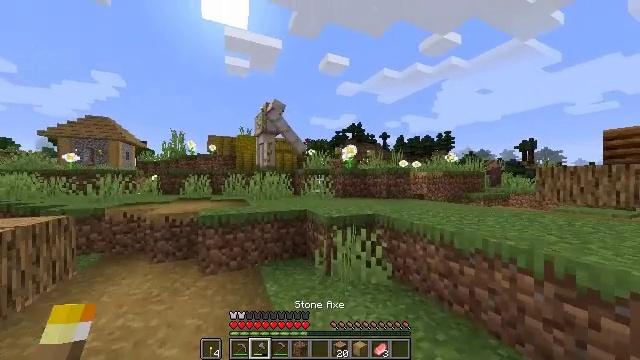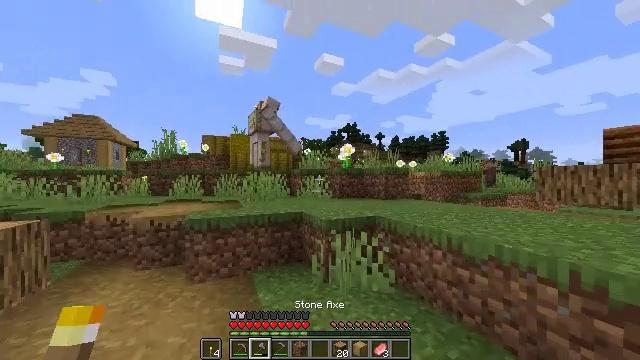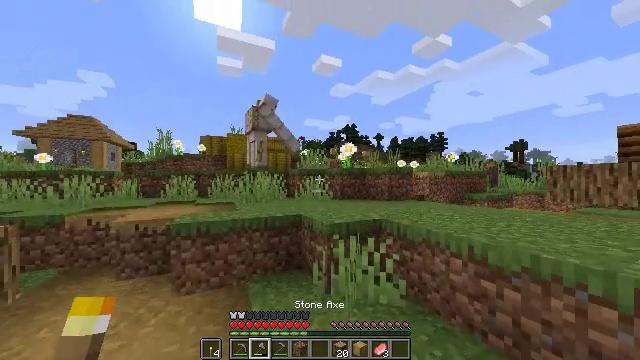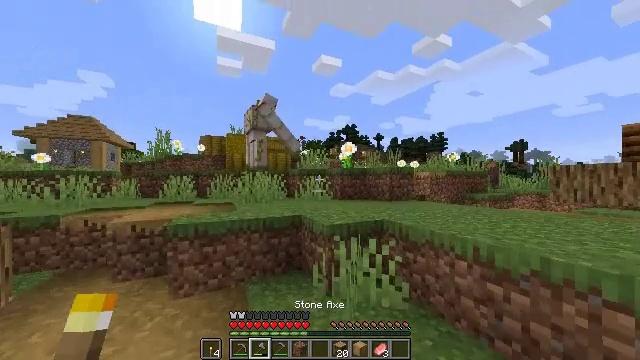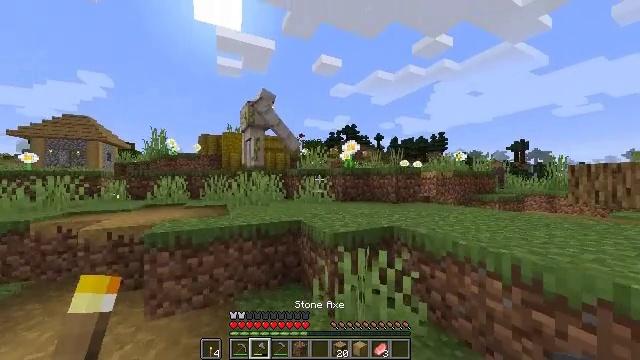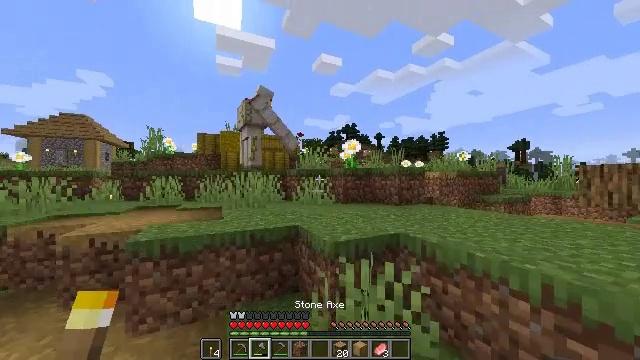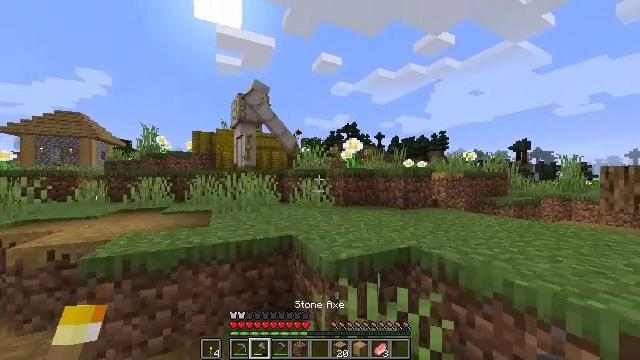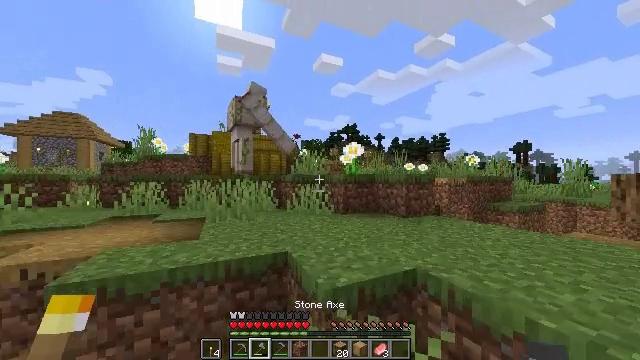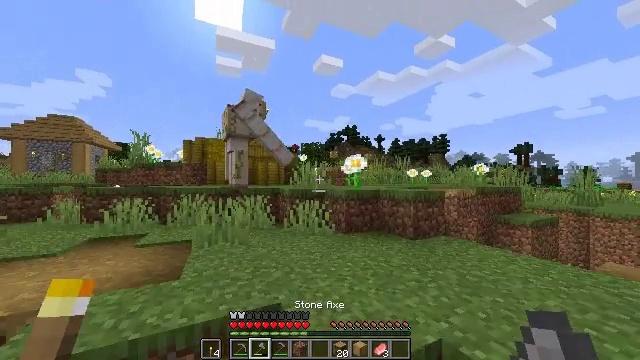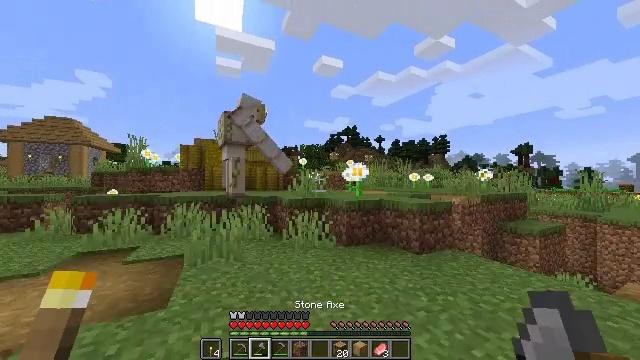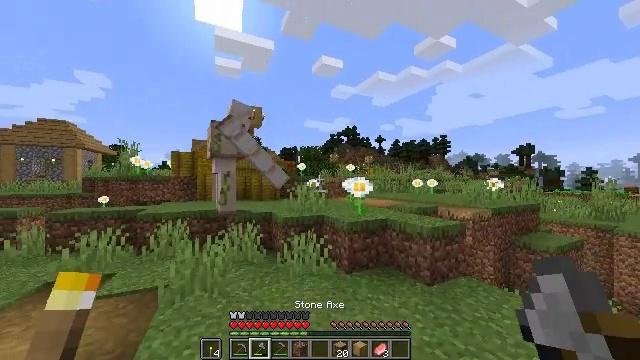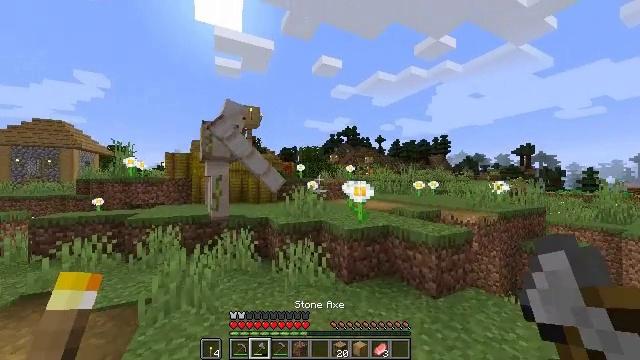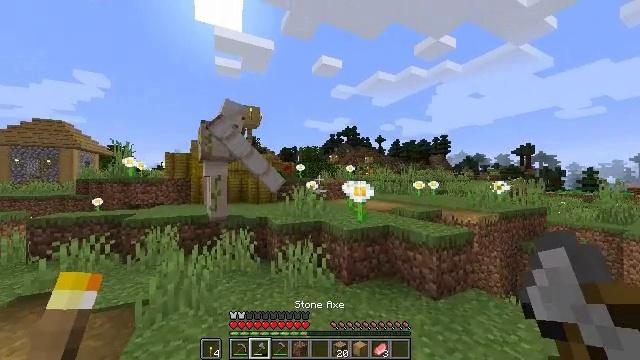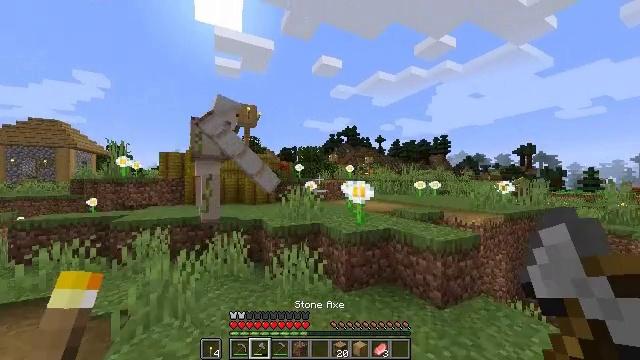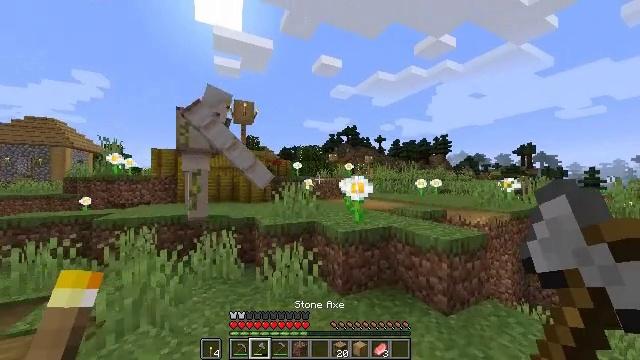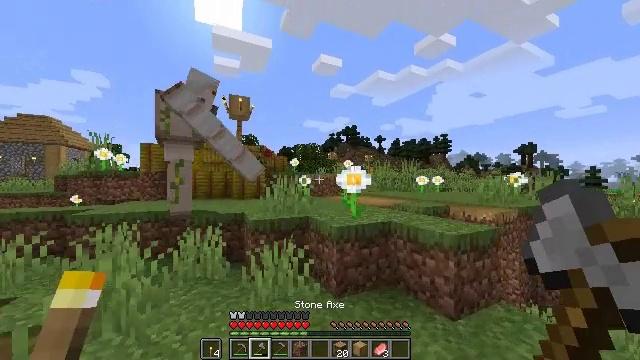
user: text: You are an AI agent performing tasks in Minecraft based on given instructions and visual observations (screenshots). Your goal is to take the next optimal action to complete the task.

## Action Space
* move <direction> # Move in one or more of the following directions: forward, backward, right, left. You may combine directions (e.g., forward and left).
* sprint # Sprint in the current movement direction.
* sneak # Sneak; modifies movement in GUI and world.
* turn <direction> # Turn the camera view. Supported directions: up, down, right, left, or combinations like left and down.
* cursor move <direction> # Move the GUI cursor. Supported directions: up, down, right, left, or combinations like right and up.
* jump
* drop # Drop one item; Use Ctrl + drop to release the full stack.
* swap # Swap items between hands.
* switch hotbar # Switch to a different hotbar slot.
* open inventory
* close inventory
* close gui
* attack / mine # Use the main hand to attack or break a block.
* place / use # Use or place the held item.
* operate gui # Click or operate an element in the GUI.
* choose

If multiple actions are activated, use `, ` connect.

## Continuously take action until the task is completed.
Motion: motion action
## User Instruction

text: Harvest stripped oak wood to use in construction.
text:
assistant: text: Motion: move forward, sprint, turn right
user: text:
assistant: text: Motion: move forward, sprint
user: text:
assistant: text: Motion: move forward, sprint
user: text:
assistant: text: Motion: move forward, sprint
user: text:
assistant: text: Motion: move forward, sprint
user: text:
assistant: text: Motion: move forward, sprint
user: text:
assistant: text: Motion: move forward, sprint, jump
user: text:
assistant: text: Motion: move forward, sprint, jump
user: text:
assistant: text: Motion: move forward and move right, sprint, jump
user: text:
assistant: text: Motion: move forward and move right, sprint, jump
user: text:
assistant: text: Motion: move forward and move right, sprint, jump
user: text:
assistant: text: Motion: move forward and move right, sprint
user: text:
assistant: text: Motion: move forward and move right, sprint
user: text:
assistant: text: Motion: move forward and move right, sprint
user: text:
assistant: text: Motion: move forward and move right, sprint
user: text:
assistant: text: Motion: move forward and move right, sprint
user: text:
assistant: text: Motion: move forward, sprint
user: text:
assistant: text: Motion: move forward, sprint
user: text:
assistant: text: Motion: move forward, sprint
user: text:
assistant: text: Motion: move forward, sprint, turn left and down, jump
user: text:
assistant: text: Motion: move forward and move right, sprint, turn left and down, jump
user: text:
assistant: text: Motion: move forward and move right, sprint, turn left and down, jump
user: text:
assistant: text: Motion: move forward and move right, sprint, turn left and down, jump
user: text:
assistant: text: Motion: move forward and move right, sprint, turn left and down
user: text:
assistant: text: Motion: move forward, sprint
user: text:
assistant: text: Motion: move forward, sprint
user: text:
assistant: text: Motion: move forward, sprint
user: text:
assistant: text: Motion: move forward, sprint
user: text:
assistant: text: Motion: move forward, sprint
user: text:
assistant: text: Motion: move forward, sprint